【题型】解答题　【知识点】平面几何　【难度】easy
如图，点 $D$ 为 $\triangle ABC$ 边 $AB$ 上一点，请用尺规作图法，使 $\triangle ADE \sim \triangle ACB$。（保留作图痕迹，不写作法）

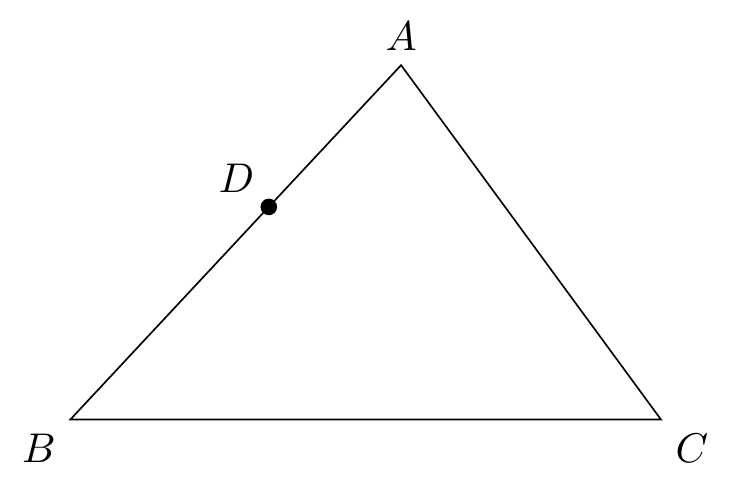
【解答】
解：如图，点 $E$ 即为所求。

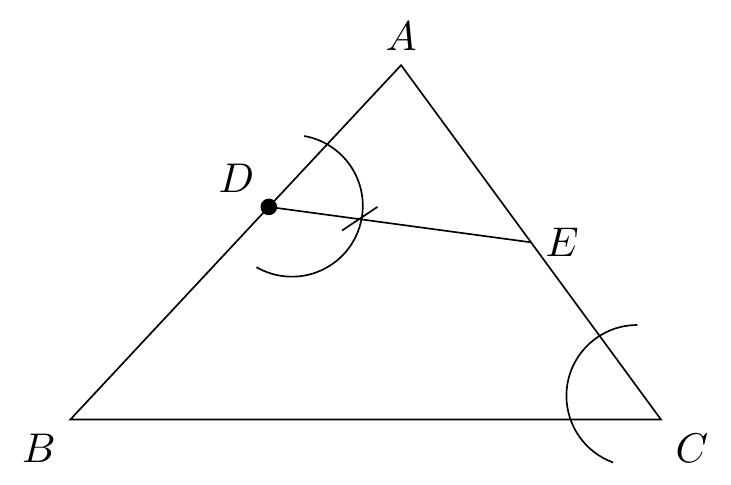